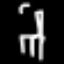
Label: chair